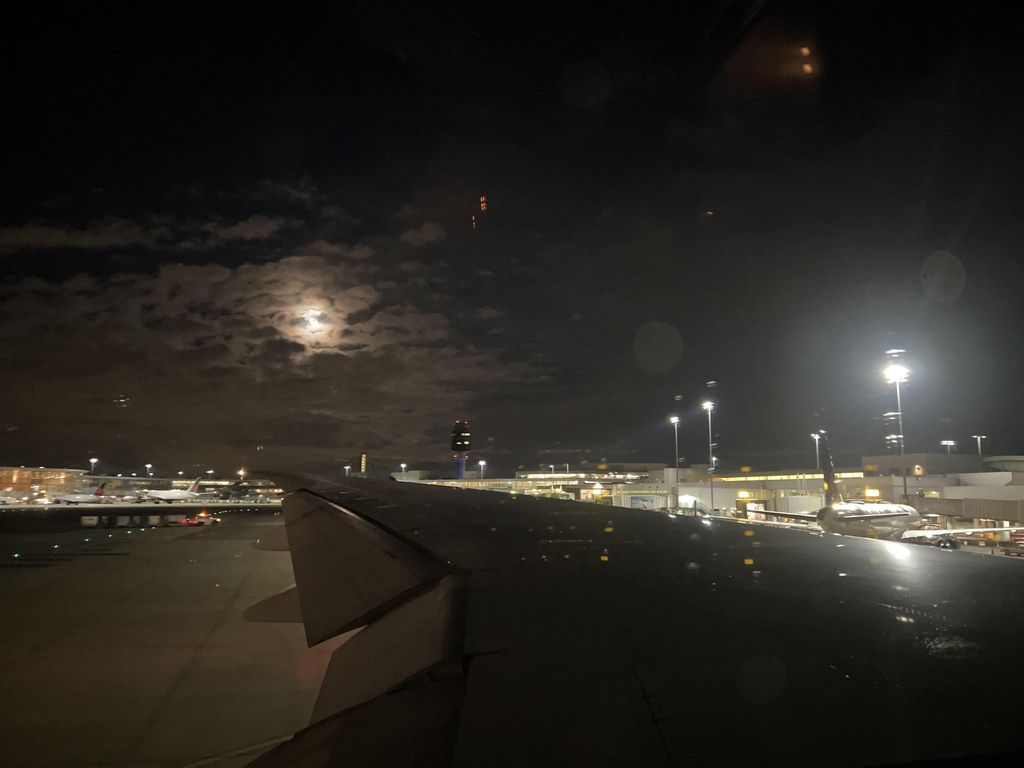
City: vancouver